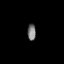
Tissue: prostate
Cell type: T cells
Senescence score: 0.7036
Nuclear area (px): 133
Mean DAPI intensity: 122.895